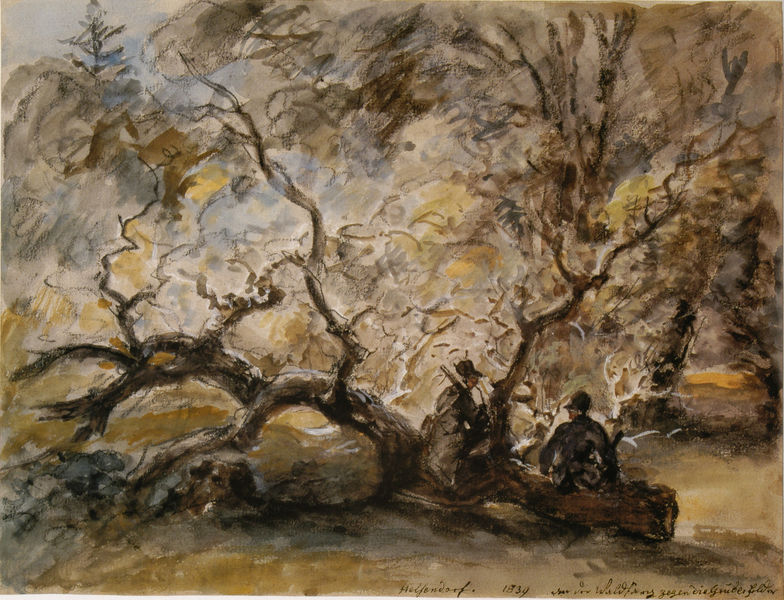
Titel: Zwei Jäger, auf einem gefällten Baumstamm sitzend
Künstler: Johann Georg von Dillis
Institution: (Privatbesitz)
Schlagwörter: baum, berg, blau, dunkel, feuer, gemälde, himmel, kampf, laub, mann, schatten, wasser, weiß, aquarell, bäume, gelb, grün, landschaft, menschen, ocker, sitzen, äste, braun, bunt, grau, hell, holz, hut, hüte, kreide, licht, männer, orange, reden, rücken, schwarz, skizze, zeichnung, weg, beige, gespräch, malerei, mützen, mensch, tot, bild, signatur, ast, baumstamm, erde, natur, stamm, wind, zweige, gebüsch, rauch, boden, mantel, realismus, personen, blatt, wald, boot, kahn, hellblau, farbig, schrift, ruhe, liegen, biegung, zwei, studie, trocken, berge, farben, fels, gipfel, risse, grafik, herbst, naiv, pause, rast, figuren, romantik, tannen, brand, krieg, staffage, sturm, stämme, wild, soldaten, pfeife, warten, impression, wei, tusche, wasserfarben, kohle, zweig, lichtung, titel, text, uniform, dynamik, lauf, beschriftung, laubbaum, tanne, entwurf, jagd, rückenfiguren, unterholz, jäger, gewehr, lanschaft, karg, wanderer, dickicht, gezweig, siena, lauer, eiche, versteck, flinte, preußen, umgefallen, sütterlin, schwerz, gefällt, ansitz, lücke, marc, waldarbeiter, gehöht, förster, gewischt, waagrecht, schiessen, deutsche, wischtechnik, gewehrlauf, ansitzen, gruberfelder, helfendorf, tzen, 1839, gefällter baum, hellendorf, eine tanne, rasa